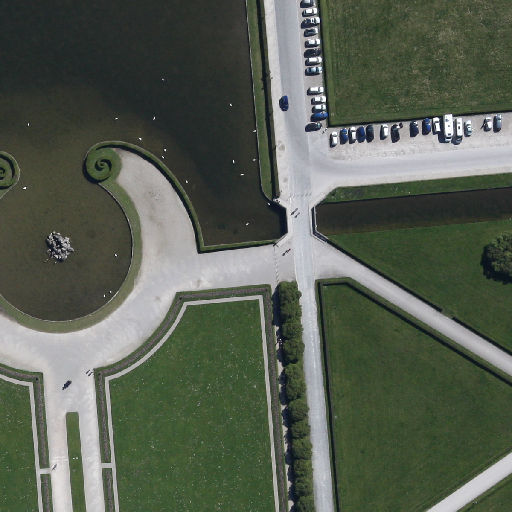
Referring expression: vehicle